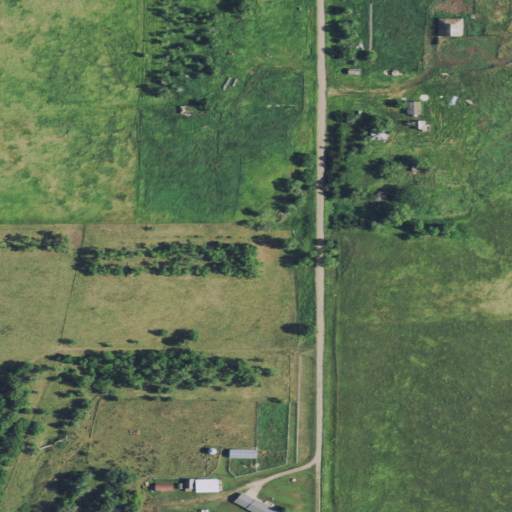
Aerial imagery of valley in South Dakota named Winnebago Valley containing grassland, open development, medium intensity development, low intensity development, and high intensity development